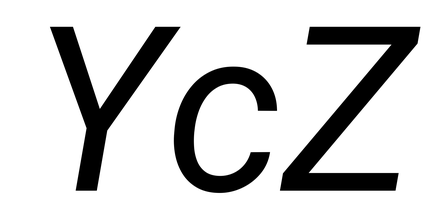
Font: Roboto-Italic_Italic